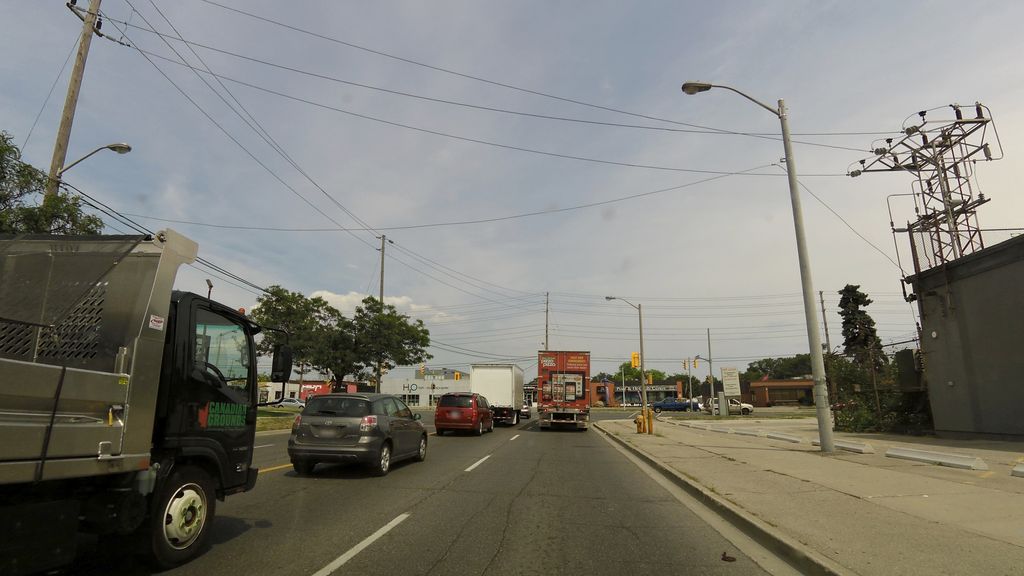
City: toronto